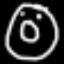
Label: donut